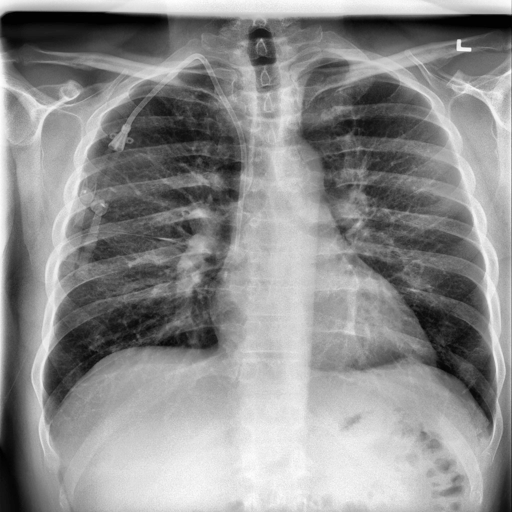
Finding: NORMAL